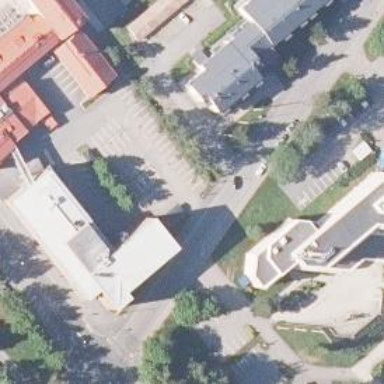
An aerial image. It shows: College building.